Field crop: maize
Growth stage: 2
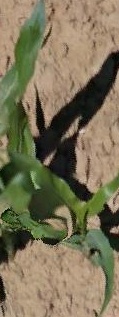
Species: maize